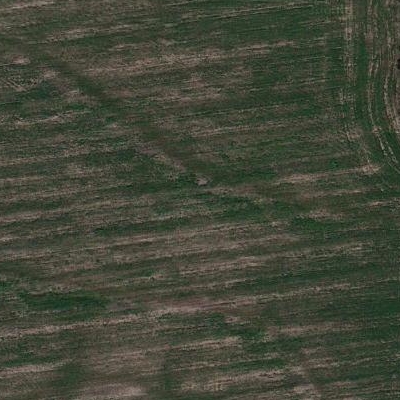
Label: Grass